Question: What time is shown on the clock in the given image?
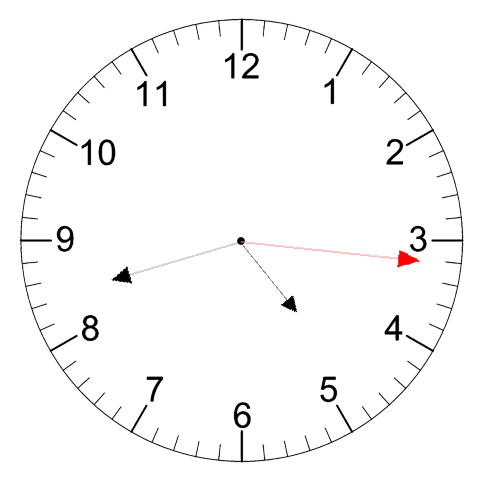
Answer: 04:42:16